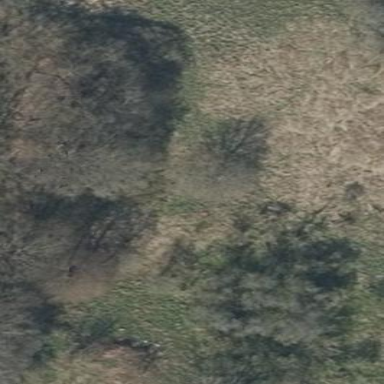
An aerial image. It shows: Forest area.